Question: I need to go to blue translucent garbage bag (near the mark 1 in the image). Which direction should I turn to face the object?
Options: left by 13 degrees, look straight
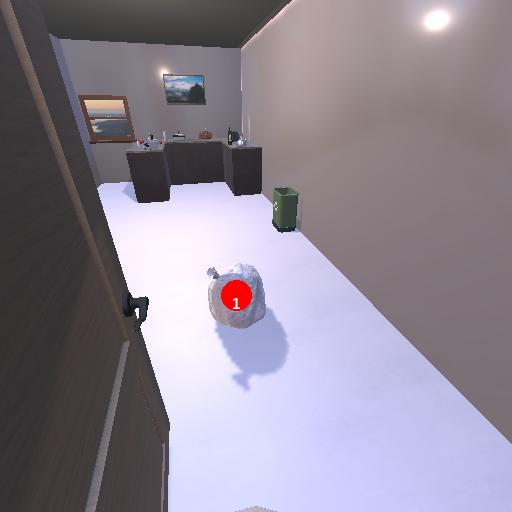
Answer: left by 13 degrees